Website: apple
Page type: billing-address
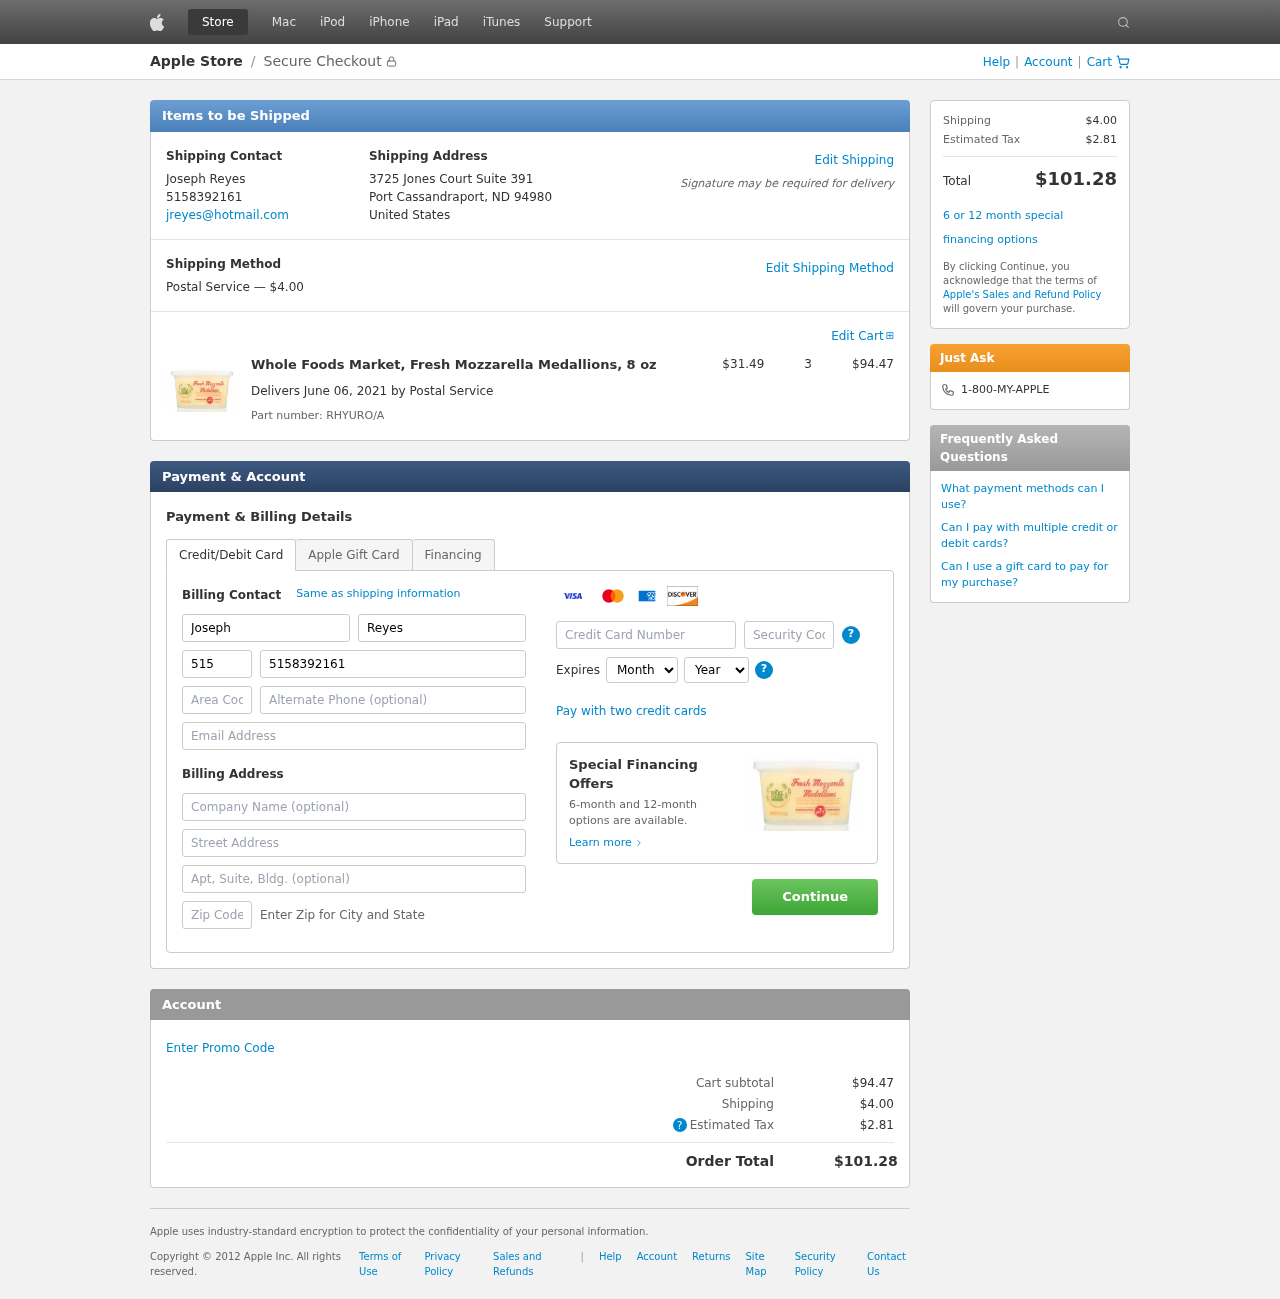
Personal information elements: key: PII_CARD_CVV
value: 969
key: PII_CARD_EXPIRY_MONTH
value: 04
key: PII_CARD_EXPIRY_YEAR
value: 28
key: PII_CARD_NUMBER
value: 2602 1315 2714 9182
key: PII_CITY_STATE_ZIP
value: Port Cassandraport, ND 94980
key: PII_COUNTRY
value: United States
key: PII_EMAIL
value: jreyes@hotmail.com
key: PII_FIRSTNAME
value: Joseph
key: PII_FULLNAME
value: Joseph Reyes
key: PII_LASTNAME
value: Reyes
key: PII_PHONE
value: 5158392161
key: PII_PHONE_AREA
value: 515
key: PII_STREET
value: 3725 Jones Court Suite 391
Product elements: key: PRODUCT1_NAME
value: Whole Foods Market, Fresh Mozzarella Medallions, 8 oz
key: PRODUCT1_PRICE
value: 31.49
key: PRODUCT1_QUANTITY
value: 3
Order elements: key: ORDER_SHIPPING_COST
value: $4.00
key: ORDER_SUBTOTAL
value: $94.47
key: ORDER_DELIVERY_DATE
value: June 06, 2021
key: ORDER_PART_NUMBER
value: RHYURO/A
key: ORDER_TAX
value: $2.81
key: ORDER_TOTAL
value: $101.28